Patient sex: M
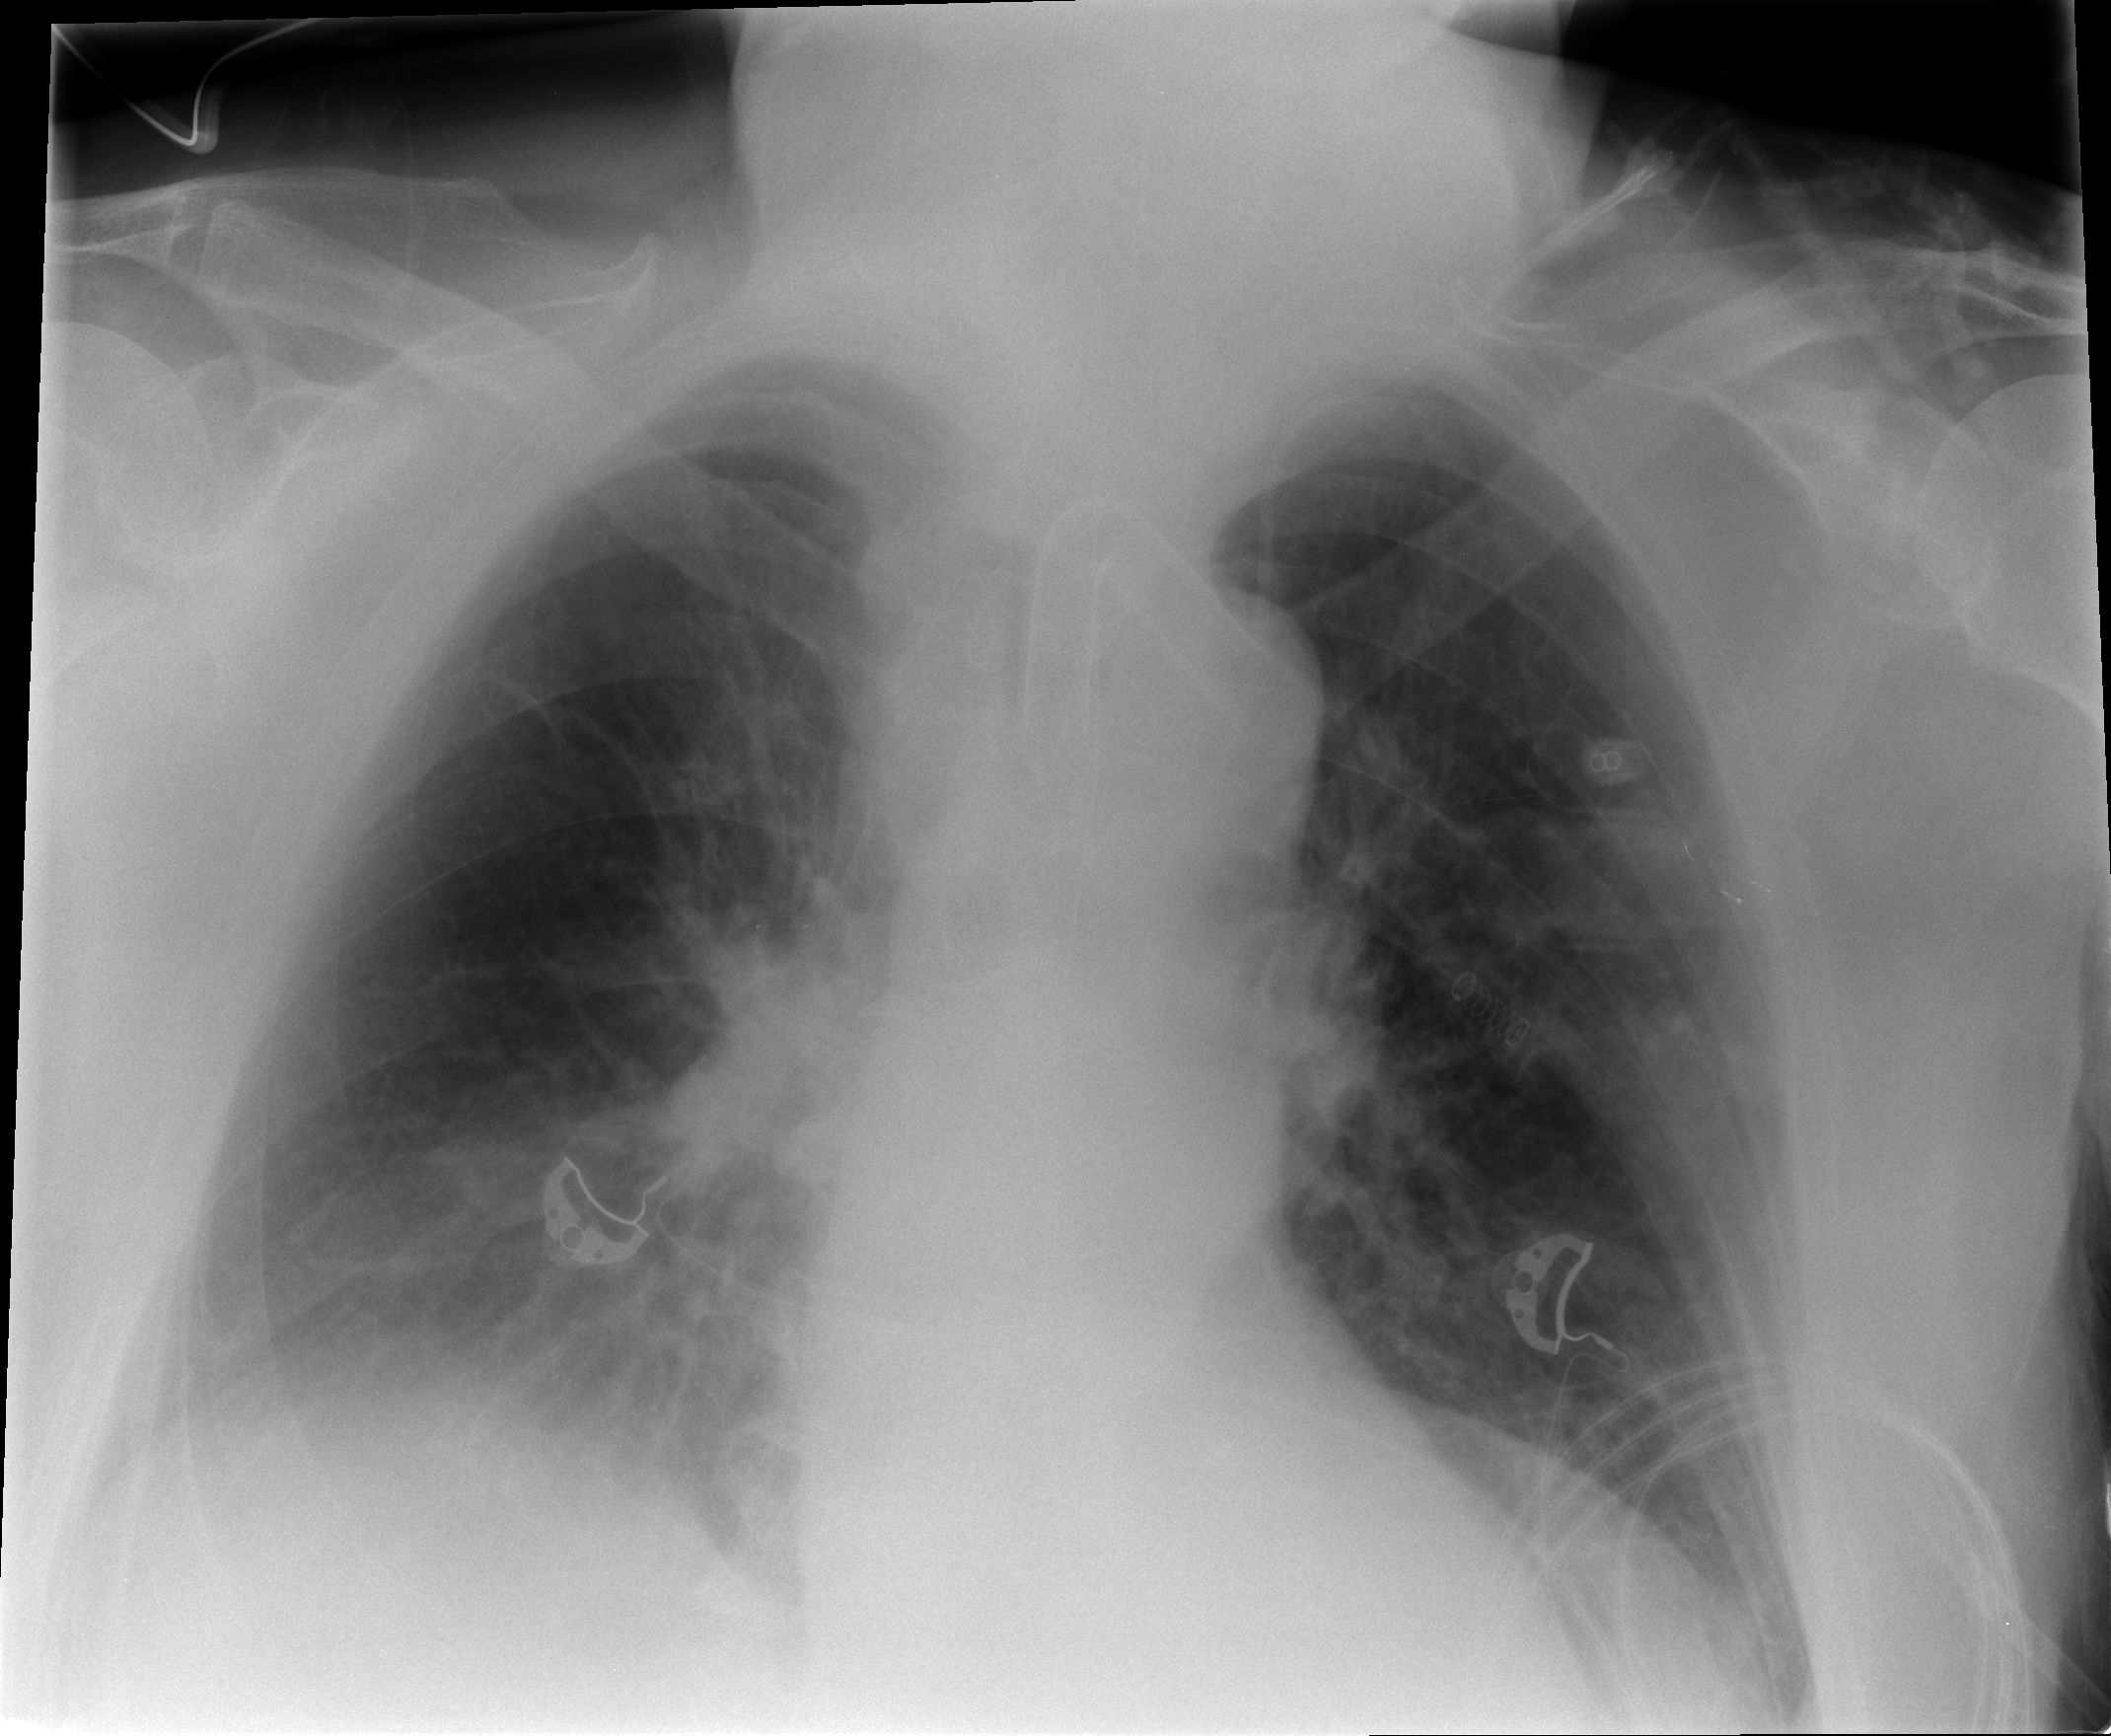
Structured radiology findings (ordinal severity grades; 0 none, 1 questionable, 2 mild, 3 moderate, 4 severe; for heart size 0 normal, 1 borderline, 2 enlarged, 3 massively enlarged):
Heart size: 1
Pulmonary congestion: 0
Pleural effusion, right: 2
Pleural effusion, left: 2
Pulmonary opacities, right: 3
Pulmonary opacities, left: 3
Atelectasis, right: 2
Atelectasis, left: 2